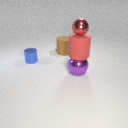
large brown rubber cylinder to the right of small blue metal cylinder